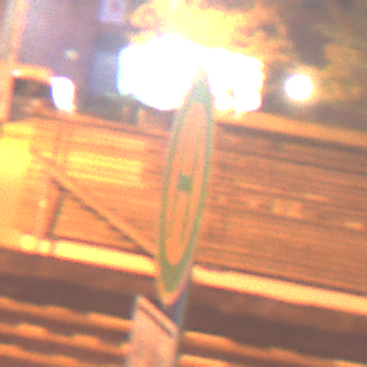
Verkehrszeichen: Haltestelle
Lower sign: ZeitangabenMitBeschraenkungAufWochentage5
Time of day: Night
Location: Outdoor (Urban)
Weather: PartlyCloudy
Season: NotSpecified
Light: Artificial